Question: I'm wondering if it's possible to make something like this:

but without creating a second TForm.
I'm using Delphi 7, but if a newer version make it possible just tell me.
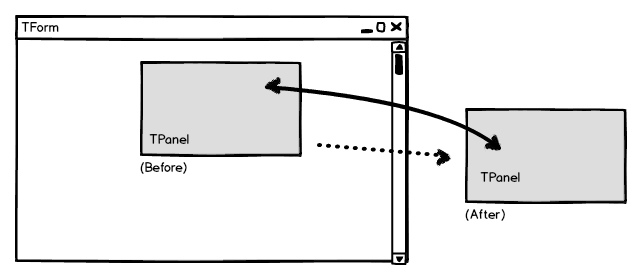
Answer: I've always thought the DockEx demo was over-complicated for learning the basics of docking.
The following is the simplest example I know of:
- Add a TPanel to a blank form and set its DragKind property to dkDock, DragMode to dmAutomatic and its Align property to alTop.- Drop a TButton on the TPanel- Add the code below to the form:- Run the project and manually drag the panel off the form.- Click Button1.
The above shows how Delphi can undock a Panel (or TEdit, etc) without you
needing to create a second form to host it while undocked, like Remy said in a comment. The Button1 click-handler shows a way (admittedly imperfect) of re-docking the panel. Next:
-
Then, read the OLH and figure out a) how to get the now-hidden panel visible again and b) to re-position & re-align it on the form as it was prior to undocking,
'''
type
TMyClass = TControl;
procedure TForm1.Button1Click(Sender: TObject);
begin
TMyClass(Panel1).ManualDock(Self, Nil, alNone);
end;
'''